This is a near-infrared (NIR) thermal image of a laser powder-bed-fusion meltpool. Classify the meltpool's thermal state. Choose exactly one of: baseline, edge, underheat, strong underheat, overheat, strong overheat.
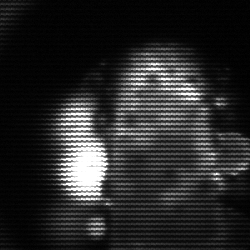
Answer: strong underheat